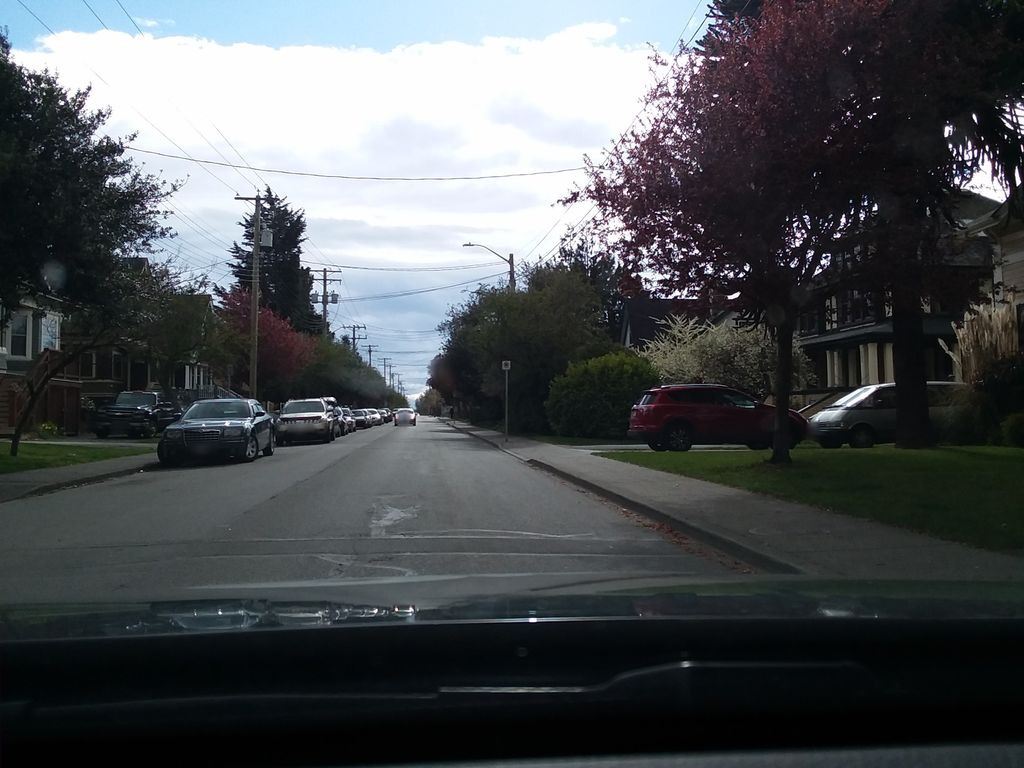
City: victoria